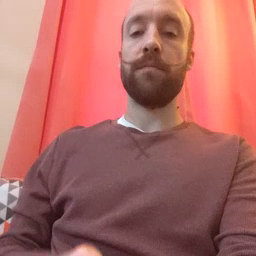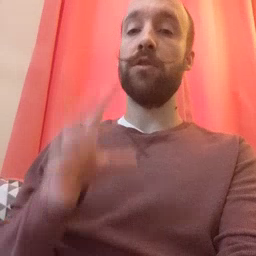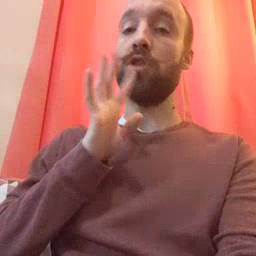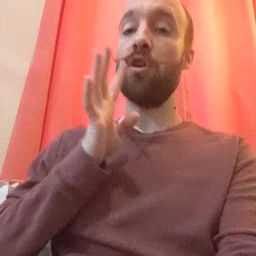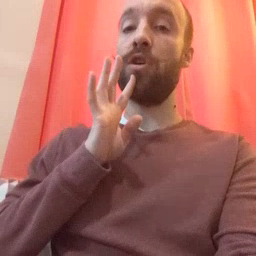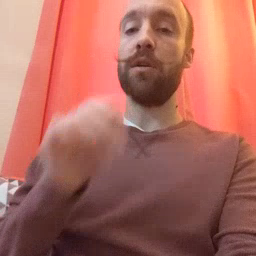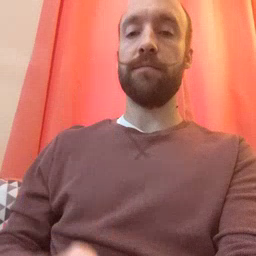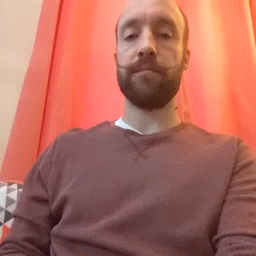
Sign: talk